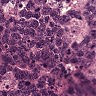
Metastatic tissue present: no